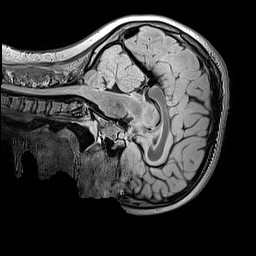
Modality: FLAIR
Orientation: sagittal
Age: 9
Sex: female
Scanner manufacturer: siemens
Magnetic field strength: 3 T
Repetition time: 5 s
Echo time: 0.388 s